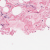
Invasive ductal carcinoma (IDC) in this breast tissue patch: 0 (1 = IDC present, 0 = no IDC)